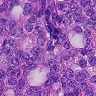
Metastatic tissue present: yes